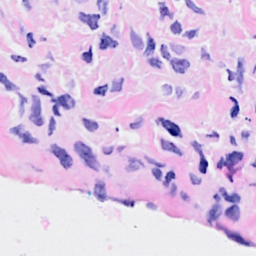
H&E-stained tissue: Breast